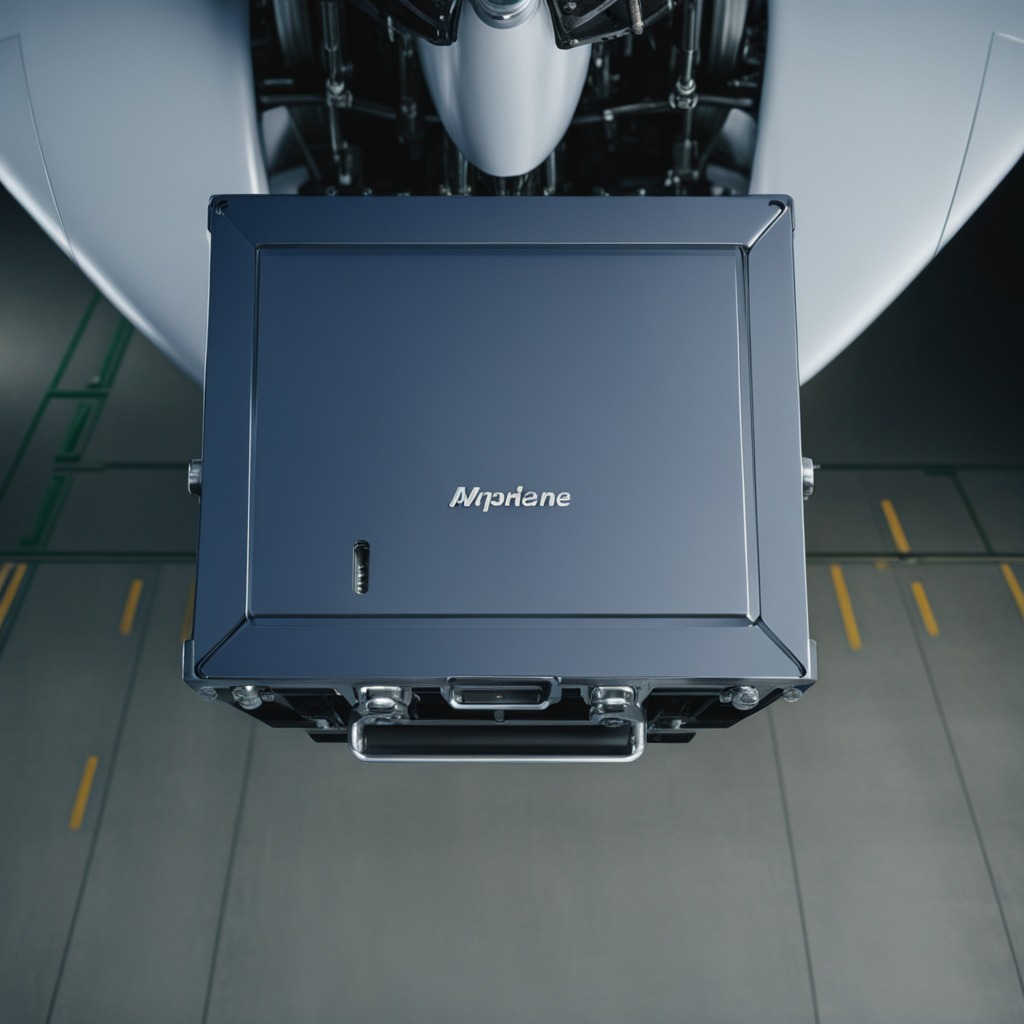
A metal screw lies on the surface of a toolbox in an airplane hangar workshop 8K.